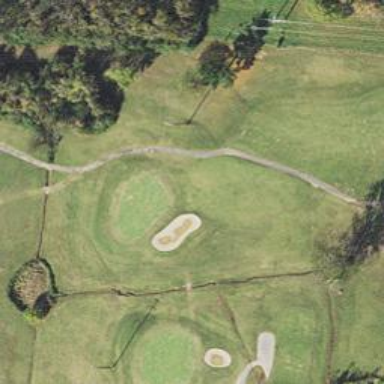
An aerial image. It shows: View of golf hole.